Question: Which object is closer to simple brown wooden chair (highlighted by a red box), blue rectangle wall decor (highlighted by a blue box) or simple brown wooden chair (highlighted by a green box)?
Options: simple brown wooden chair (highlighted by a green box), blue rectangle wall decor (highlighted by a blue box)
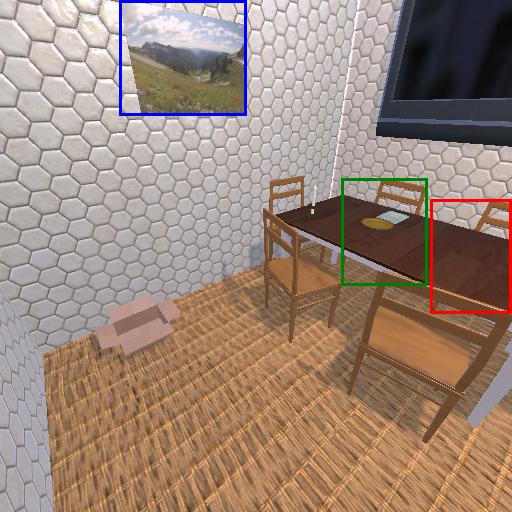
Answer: simple brown wooden chair (highlighted by a green box)